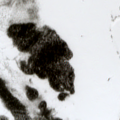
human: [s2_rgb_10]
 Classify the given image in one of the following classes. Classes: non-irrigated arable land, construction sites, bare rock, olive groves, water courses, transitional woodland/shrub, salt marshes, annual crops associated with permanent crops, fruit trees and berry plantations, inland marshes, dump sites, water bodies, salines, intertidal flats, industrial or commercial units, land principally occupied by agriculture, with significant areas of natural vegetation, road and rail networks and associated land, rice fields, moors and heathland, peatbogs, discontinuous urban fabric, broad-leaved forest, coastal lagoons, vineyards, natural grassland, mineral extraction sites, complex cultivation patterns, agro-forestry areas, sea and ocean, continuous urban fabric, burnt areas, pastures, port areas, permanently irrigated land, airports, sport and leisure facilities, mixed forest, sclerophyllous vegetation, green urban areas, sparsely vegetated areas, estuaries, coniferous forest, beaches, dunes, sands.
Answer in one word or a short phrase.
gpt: coniferous forest, peatbogs